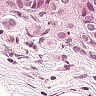
Metastatic tissue present: yes